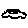
Label: car